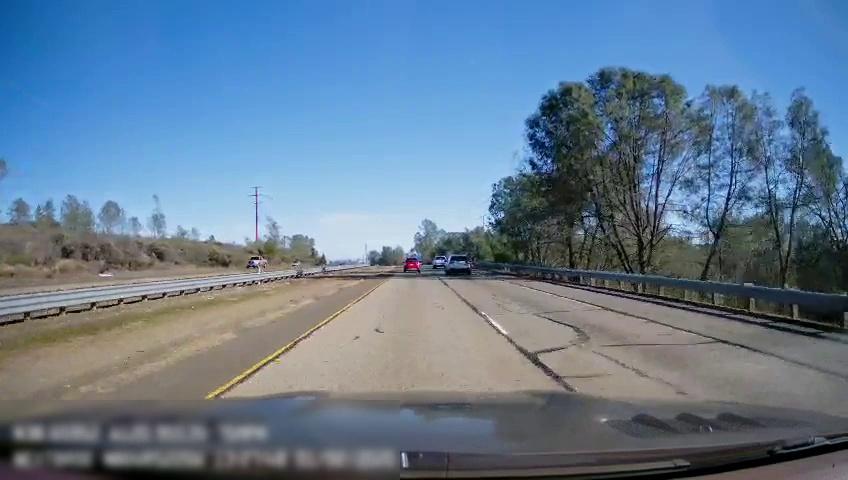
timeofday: Day
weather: Sunny
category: Drivable Space
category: Vehicles | SUV
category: Vehicles | SUV
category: Vehicles | Truck
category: Vehicles | Truck
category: Lanes | Current Lane
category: Lanes | Current Lane
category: Lanes | Alternate Lane